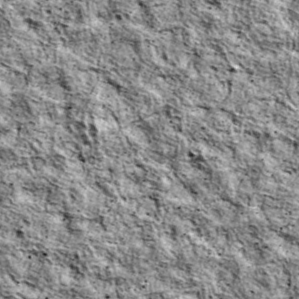
Label: non_frost